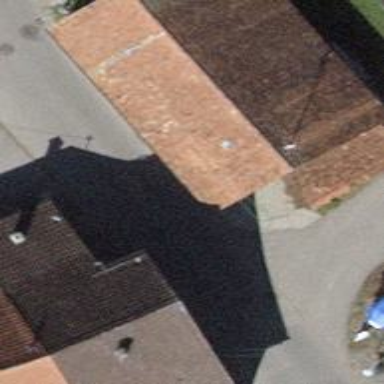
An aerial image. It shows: Farm auxiliary building with gabled roof.